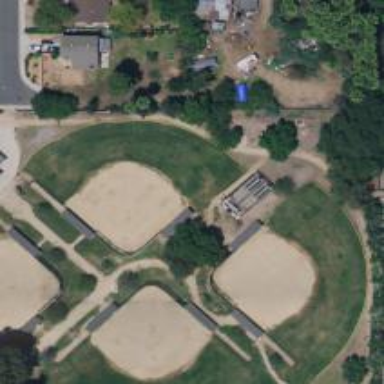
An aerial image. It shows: Dirt baseball pitch for leisure land sports.